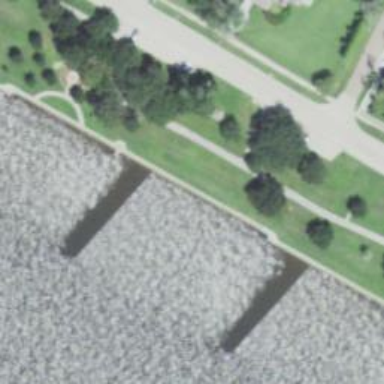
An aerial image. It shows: Breakwater structure.